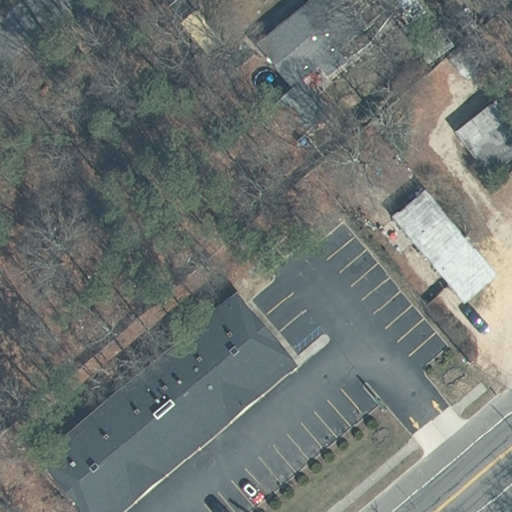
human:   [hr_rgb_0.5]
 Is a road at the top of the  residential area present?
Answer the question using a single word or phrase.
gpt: no

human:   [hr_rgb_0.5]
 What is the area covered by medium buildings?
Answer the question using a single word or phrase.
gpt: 199m2

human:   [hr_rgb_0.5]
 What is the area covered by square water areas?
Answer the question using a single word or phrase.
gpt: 0m2

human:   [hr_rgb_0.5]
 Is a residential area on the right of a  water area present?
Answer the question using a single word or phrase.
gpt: no

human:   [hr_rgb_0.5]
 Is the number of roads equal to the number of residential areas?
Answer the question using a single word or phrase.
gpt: no

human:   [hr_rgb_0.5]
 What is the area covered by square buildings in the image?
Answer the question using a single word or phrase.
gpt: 0m2

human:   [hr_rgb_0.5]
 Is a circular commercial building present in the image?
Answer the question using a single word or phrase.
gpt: no

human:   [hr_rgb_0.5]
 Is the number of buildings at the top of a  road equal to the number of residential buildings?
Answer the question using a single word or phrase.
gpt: yes

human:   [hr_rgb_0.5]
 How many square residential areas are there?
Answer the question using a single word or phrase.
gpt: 0

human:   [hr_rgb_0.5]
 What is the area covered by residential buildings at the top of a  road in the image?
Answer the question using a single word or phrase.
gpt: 357m2

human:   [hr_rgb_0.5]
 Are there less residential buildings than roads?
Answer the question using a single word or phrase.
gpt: no

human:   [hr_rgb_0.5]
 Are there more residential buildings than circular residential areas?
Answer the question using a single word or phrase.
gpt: yes

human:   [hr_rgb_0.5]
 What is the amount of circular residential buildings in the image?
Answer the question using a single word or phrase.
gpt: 0

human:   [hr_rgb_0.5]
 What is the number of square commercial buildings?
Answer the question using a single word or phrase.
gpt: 0

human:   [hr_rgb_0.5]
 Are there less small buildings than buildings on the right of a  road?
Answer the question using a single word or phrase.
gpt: yes

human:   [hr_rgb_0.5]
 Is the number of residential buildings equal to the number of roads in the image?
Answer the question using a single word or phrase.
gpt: no

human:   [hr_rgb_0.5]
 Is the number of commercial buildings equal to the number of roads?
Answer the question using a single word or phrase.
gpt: no

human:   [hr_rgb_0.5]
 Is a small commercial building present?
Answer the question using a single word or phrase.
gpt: no

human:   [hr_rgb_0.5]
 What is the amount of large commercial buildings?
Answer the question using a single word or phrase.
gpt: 1

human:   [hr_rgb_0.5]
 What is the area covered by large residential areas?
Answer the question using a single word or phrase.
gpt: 10656m2

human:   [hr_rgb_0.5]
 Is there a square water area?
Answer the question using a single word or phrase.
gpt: no

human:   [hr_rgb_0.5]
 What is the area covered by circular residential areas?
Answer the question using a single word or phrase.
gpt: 0m2

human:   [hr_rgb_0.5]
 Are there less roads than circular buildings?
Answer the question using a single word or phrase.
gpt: no

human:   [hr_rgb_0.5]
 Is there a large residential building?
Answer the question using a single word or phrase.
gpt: no

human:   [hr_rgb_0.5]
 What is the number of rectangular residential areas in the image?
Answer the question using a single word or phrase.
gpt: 1

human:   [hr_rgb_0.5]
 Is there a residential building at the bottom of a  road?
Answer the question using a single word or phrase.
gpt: yes

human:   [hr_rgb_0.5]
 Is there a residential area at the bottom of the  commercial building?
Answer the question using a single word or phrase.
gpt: no

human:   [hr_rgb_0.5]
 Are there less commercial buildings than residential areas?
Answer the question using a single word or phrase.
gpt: no

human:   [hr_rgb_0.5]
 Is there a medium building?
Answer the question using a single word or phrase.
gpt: yes

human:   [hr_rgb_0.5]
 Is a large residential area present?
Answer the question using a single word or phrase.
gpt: yes

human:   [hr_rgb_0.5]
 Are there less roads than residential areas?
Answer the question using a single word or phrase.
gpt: no

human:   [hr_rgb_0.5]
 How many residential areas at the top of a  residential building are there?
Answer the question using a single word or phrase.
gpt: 1

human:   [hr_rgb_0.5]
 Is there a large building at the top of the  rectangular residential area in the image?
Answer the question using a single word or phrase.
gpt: no

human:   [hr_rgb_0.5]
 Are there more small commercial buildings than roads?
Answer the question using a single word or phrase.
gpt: no

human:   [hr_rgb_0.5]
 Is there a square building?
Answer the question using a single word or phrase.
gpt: no

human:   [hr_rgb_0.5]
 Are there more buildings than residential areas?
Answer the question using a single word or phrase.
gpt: yes